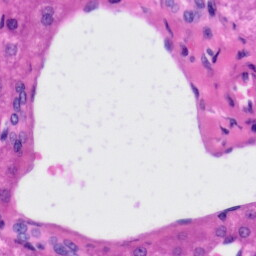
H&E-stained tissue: Liver